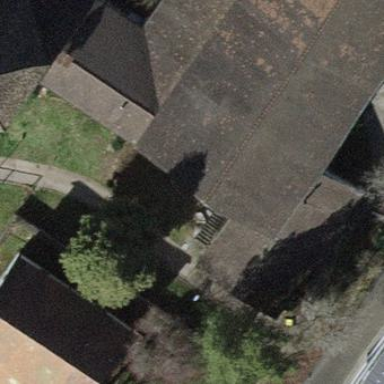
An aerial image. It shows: Gabled roof building with gray roof tiles.